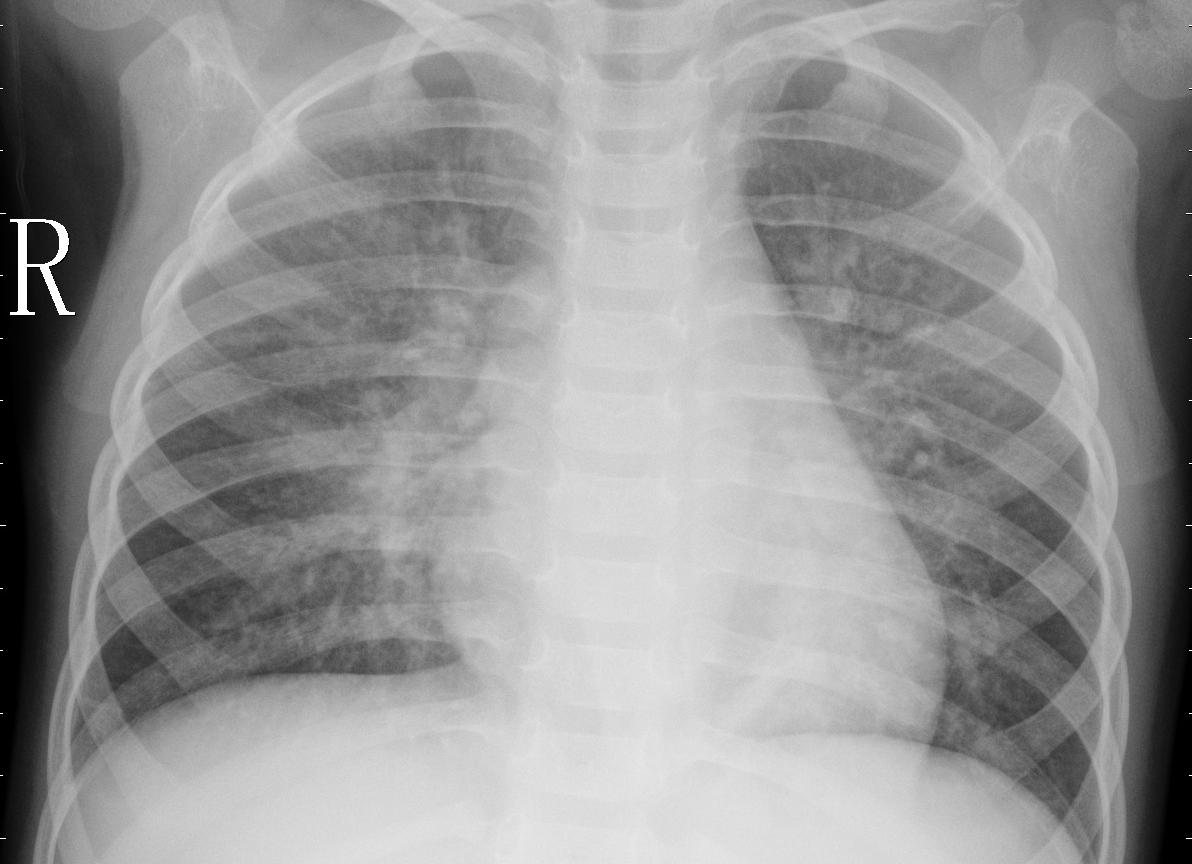
Diagnosis: PNEUMONIA